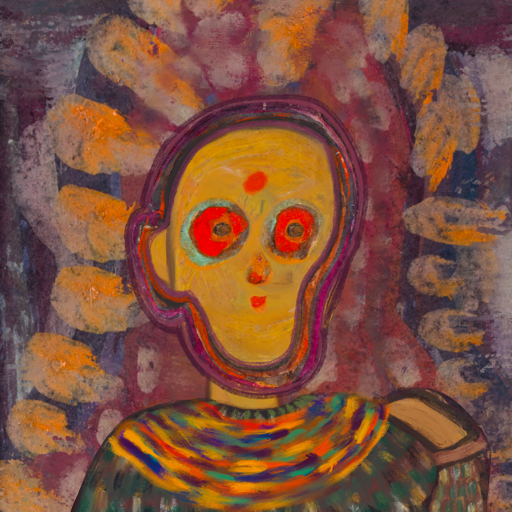
Background: Doll, Head And Neck Front: After_Raid, Face Front: Sisters, Bust: After_Raid, Hair Front: Hypocrite, Head Accessory: Blank, Second Necklace: An_Impression_2, Necklace: Blank, Baby: Blank